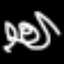
Label: squiggle